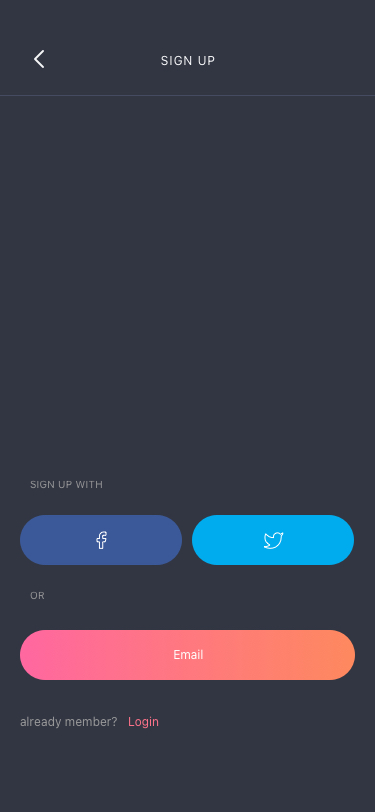
Text in this UI design:
already member?
Login
OR
SIGN UP WITH
SIGN UP